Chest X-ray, PA view. Patient: 38 years old, sex M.
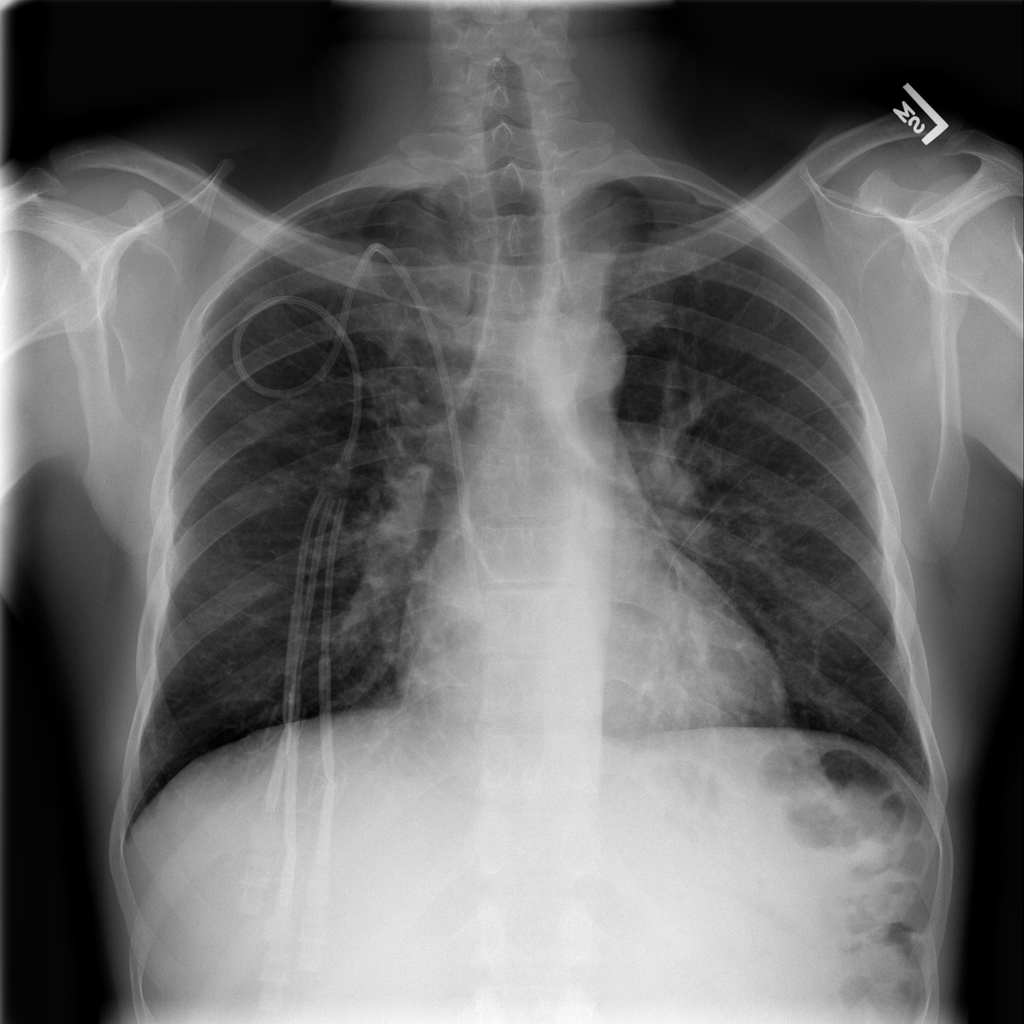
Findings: Infiltration